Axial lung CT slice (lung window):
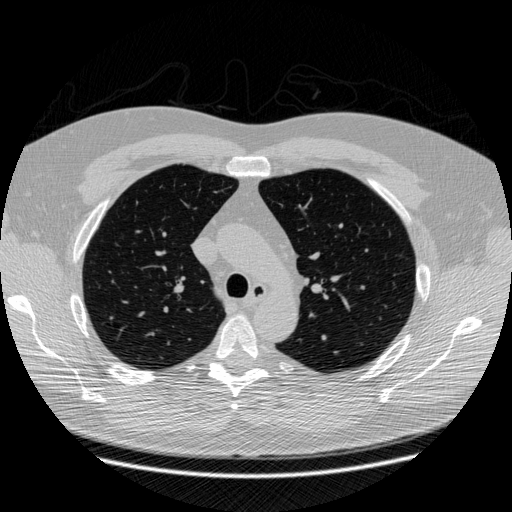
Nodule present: no